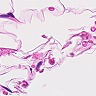
Metastatic tissue present: no